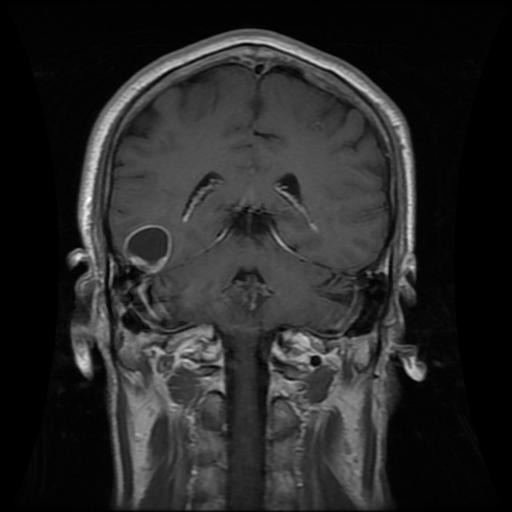
Label: glioma